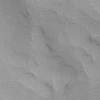
Atmospheric dust classification: not_dusty